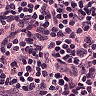
Metastatic tissue present: no